Aerial crown-view tile of a tropical tree (Barro Colorado Island, Panama), acquired 20250512:
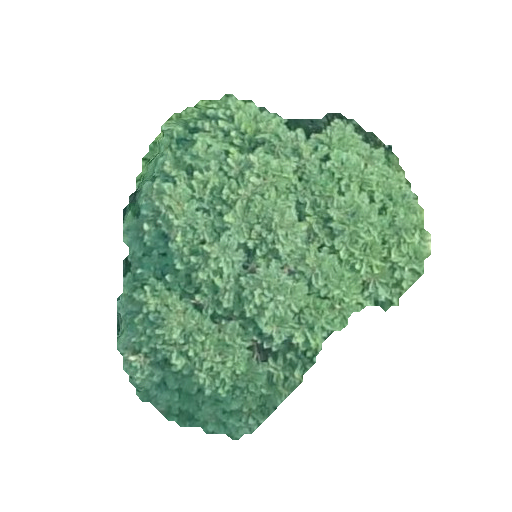
Species: Jacaranda copaia
GBIF accepted scientific name: Jacaranda copaia
Crown area: 108.192 m²